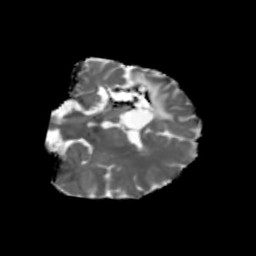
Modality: MD
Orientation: coronal
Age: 44
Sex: female
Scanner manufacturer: siemens
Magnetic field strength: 3 T
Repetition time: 5.47 s
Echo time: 0.0854 s